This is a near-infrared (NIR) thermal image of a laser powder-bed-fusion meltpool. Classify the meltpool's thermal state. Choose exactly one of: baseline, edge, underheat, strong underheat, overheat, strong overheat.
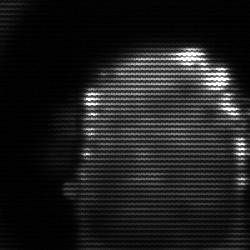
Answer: baseline